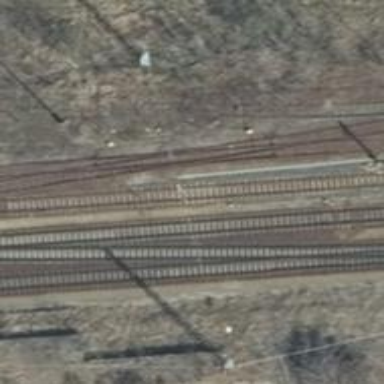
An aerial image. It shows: Rail yard with electrified contact lines for the trains.